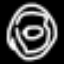
Label: donut